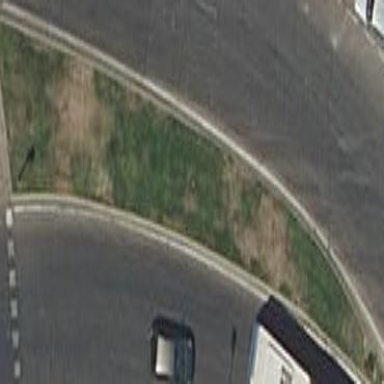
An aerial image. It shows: Grassy area with kerb barrier.